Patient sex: M
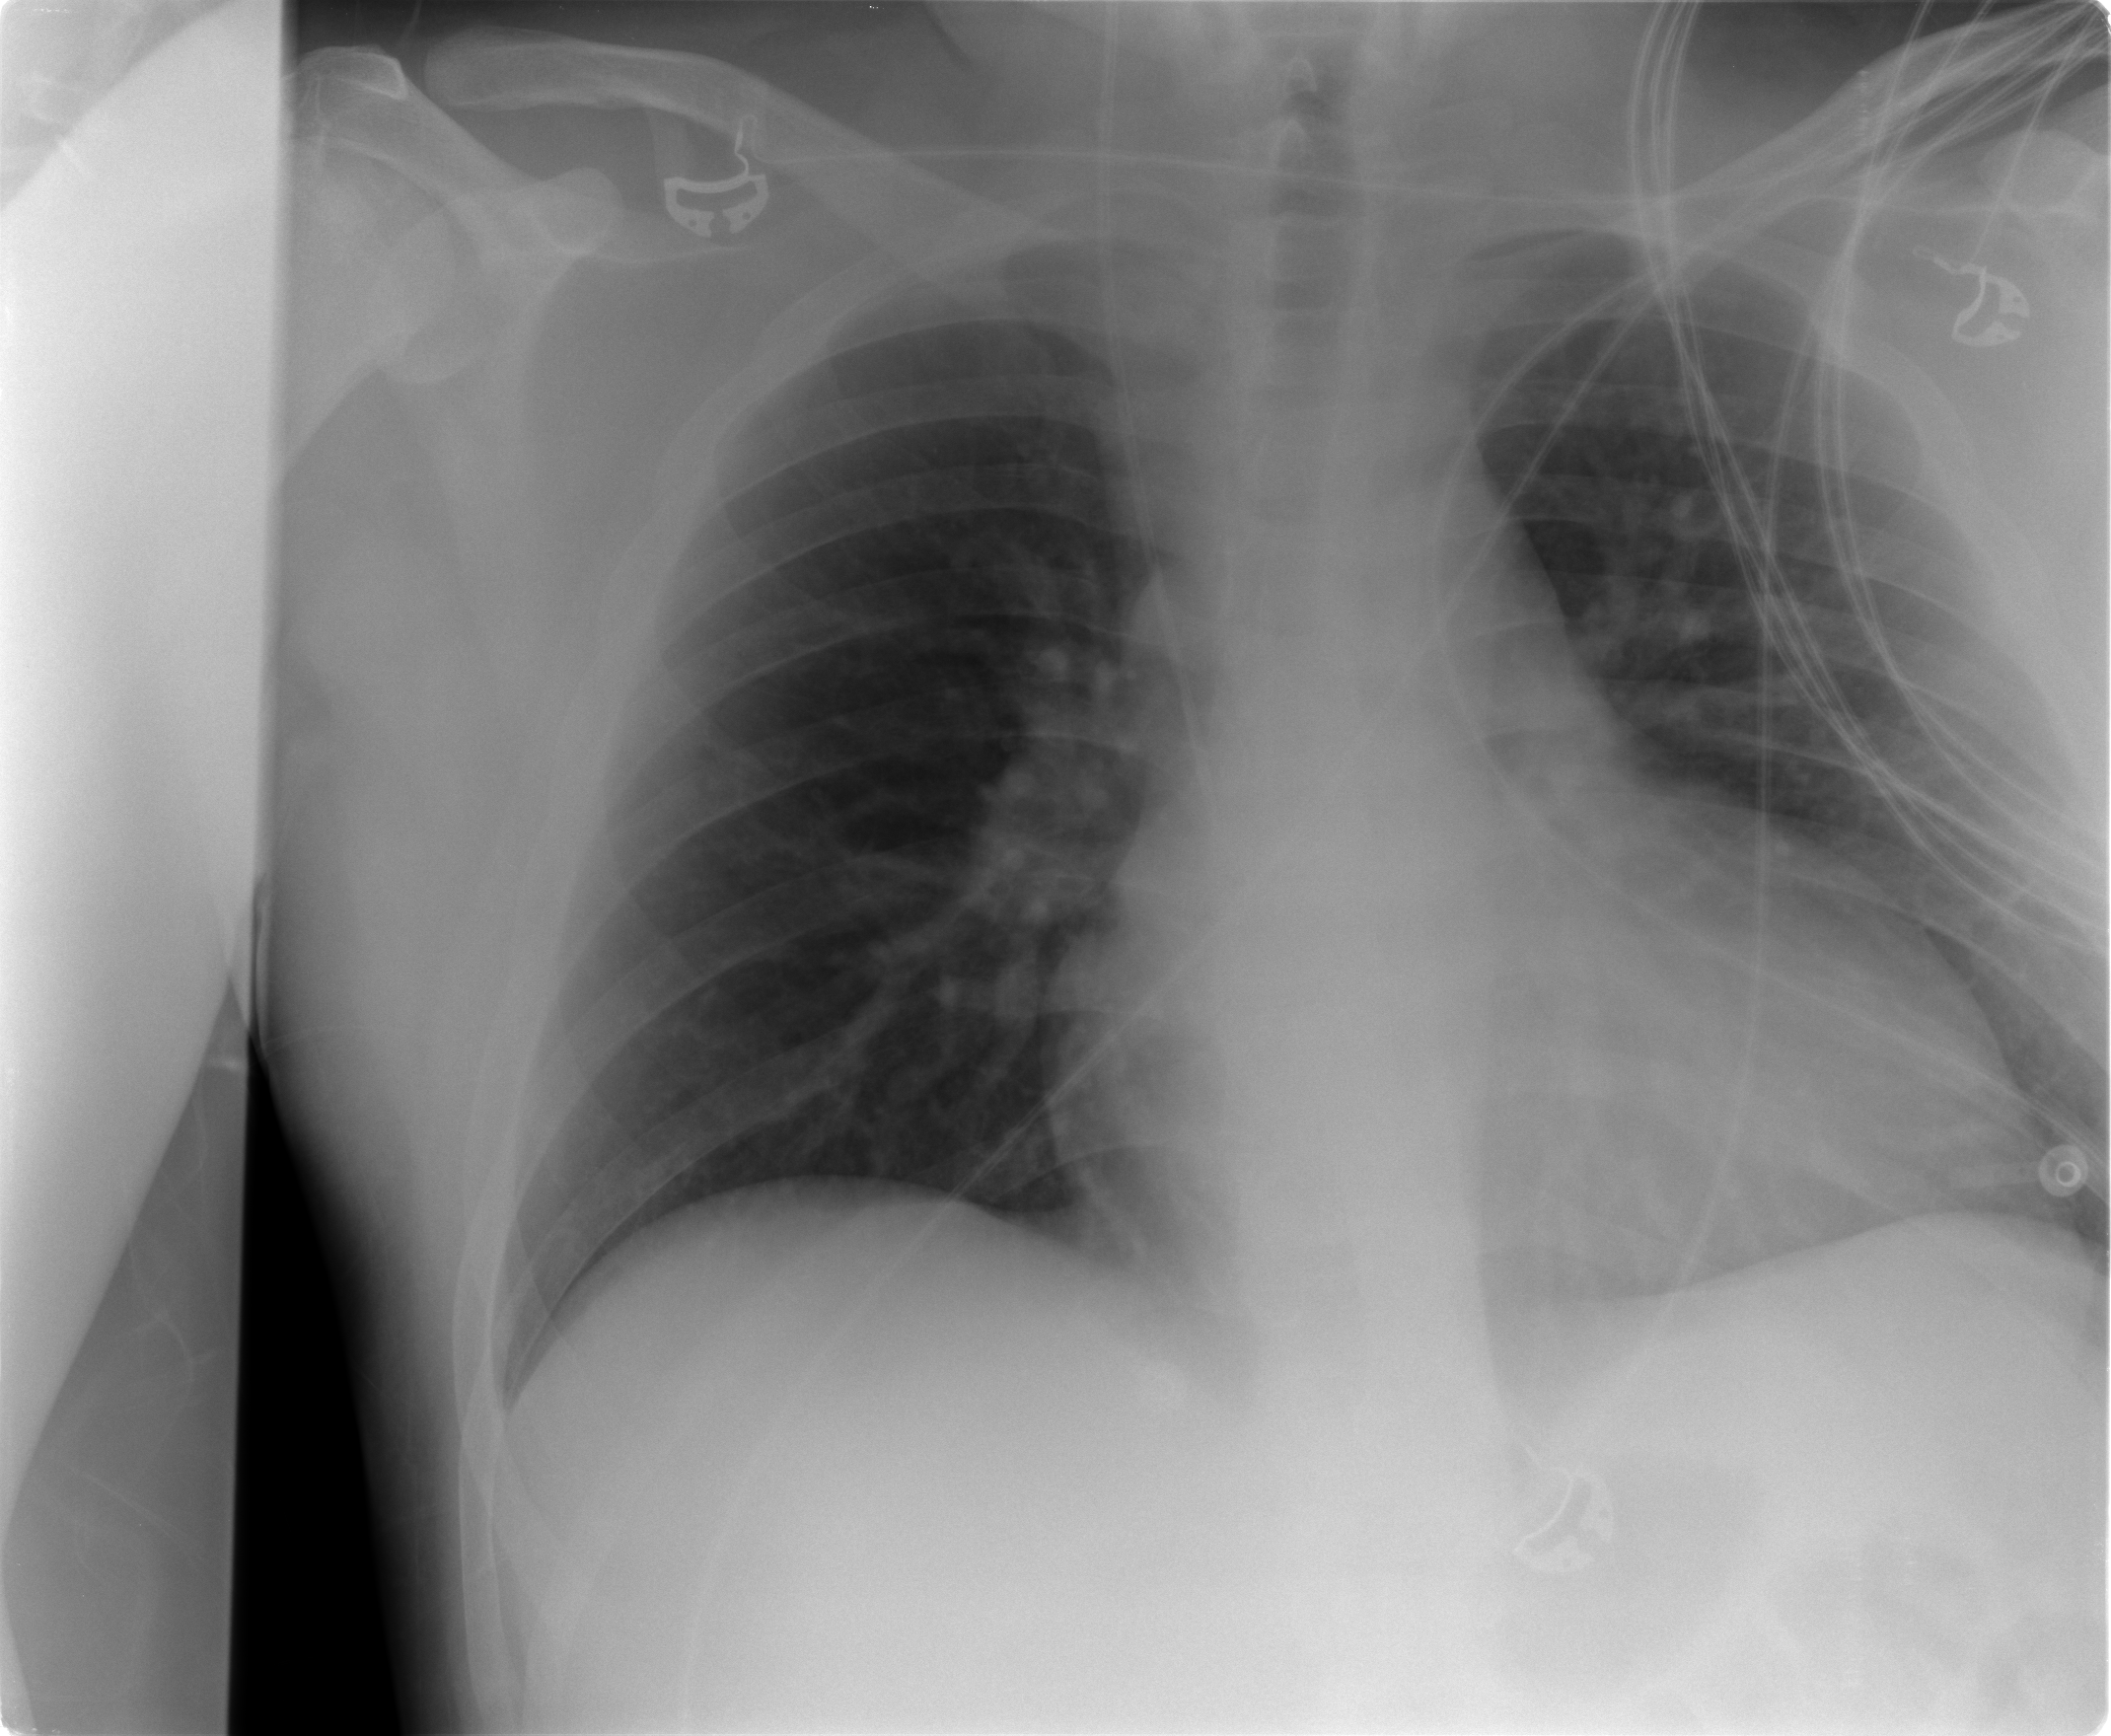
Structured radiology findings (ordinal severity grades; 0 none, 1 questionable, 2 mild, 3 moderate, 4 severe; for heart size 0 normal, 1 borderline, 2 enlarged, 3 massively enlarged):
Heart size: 2
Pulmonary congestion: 2
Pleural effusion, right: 0
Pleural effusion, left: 0
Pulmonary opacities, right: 0
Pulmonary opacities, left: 0
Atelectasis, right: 0
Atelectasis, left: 0